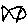
Label: hexagon